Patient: sex M, age 65
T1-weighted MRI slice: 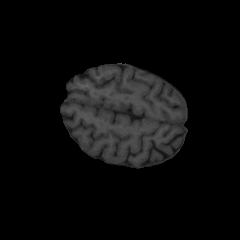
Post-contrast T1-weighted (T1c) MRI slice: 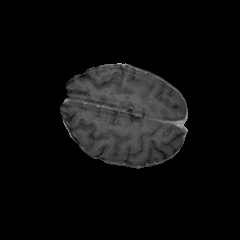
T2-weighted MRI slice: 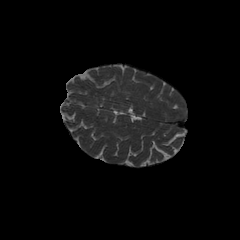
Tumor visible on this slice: no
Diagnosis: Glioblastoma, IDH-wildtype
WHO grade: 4